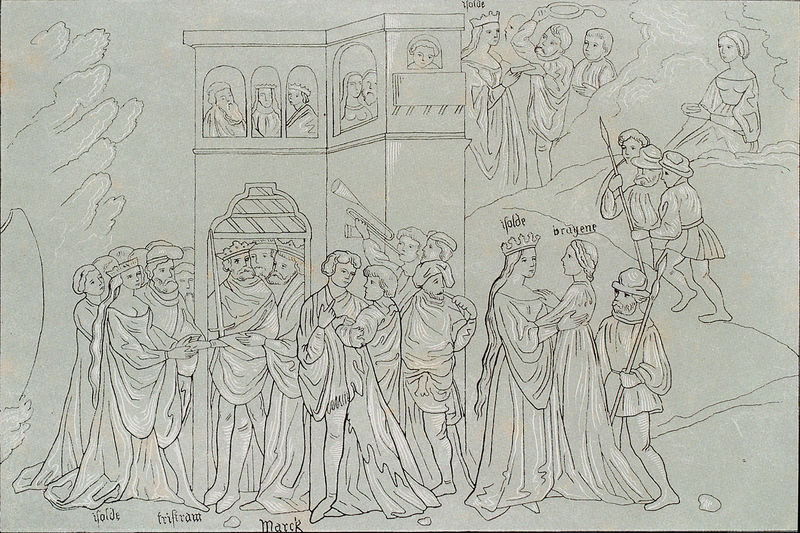
Titel: Tristan-Zyklus, Umzeichnungen
Schlagwörter: gruppe, frauen, menschen, fenster, weiss, zeichnung, schloss, bärte, geschichte, gewänder, personen, krone, turm, bogen, zuschauer, gefolge, könig, burg, schwert, ritter, schematisch, königin, posaune, kronen, trompete, marck, erzählung, grußße, isolde, geghöht